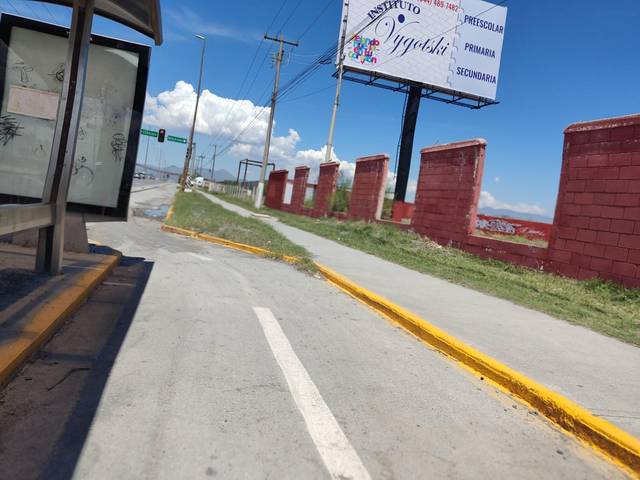
Region: Mexico
Coordinates: 25.433, -100.934